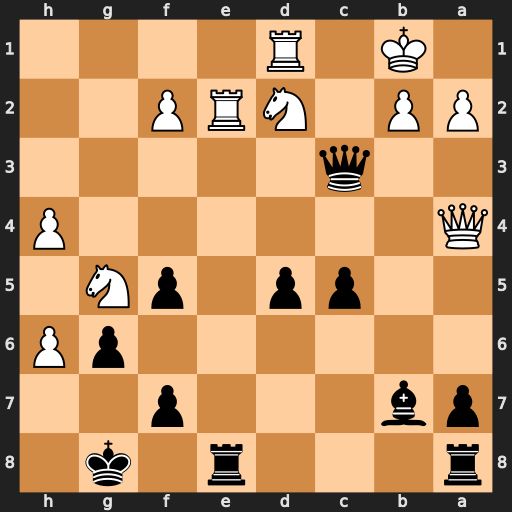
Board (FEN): r3r1k1/pb3p2/6pP/2pp1pN1/Q6P/2q5/PP1NRP2/1K1R4
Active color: b
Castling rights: -
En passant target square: -
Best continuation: Qd3+ Kc1 Qxe2 h7+ Kg7